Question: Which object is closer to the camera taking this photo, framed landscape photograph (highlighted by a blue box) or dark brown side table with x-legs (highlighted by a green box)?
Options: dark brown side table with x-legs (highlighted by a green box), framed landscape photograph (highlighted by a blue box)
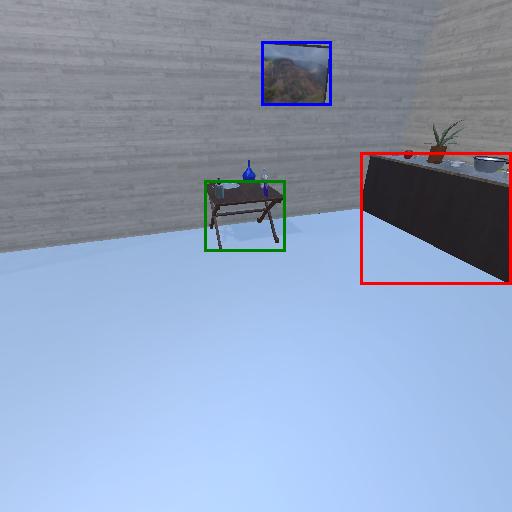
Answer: dark brown side table with x-legs (highlighted by a green box)